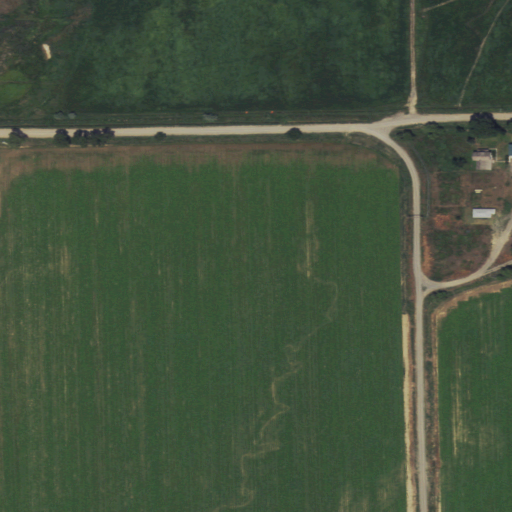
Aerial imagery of plain(s) in Wyoming named Sheets Flat containing cultivated crops, pasture, and open development